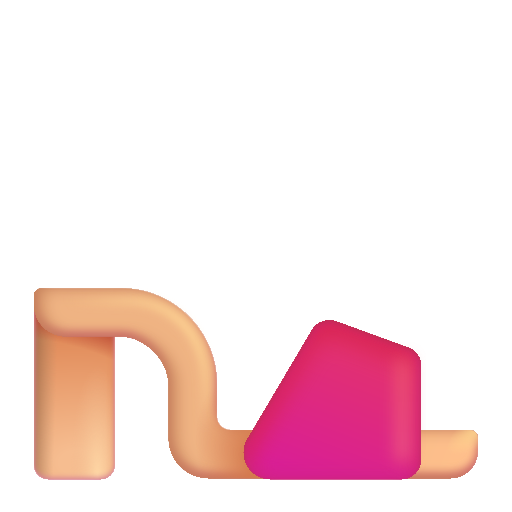
womans sandal color